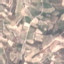
Land use / land cover: PermanentCrop